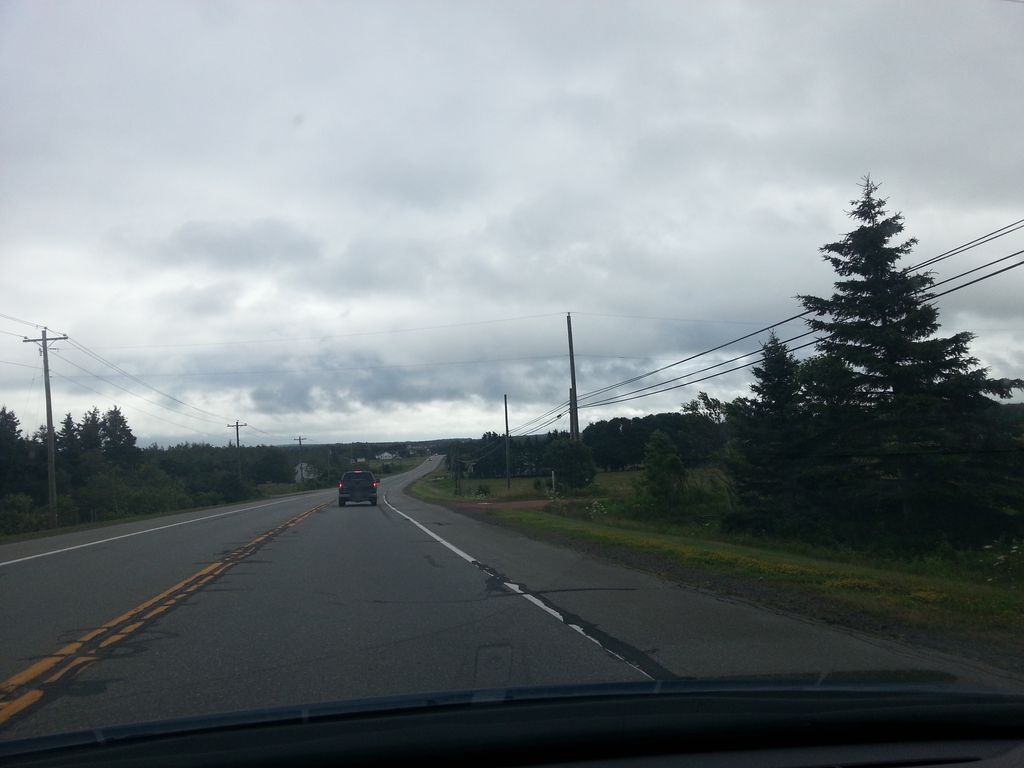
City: charlottetown